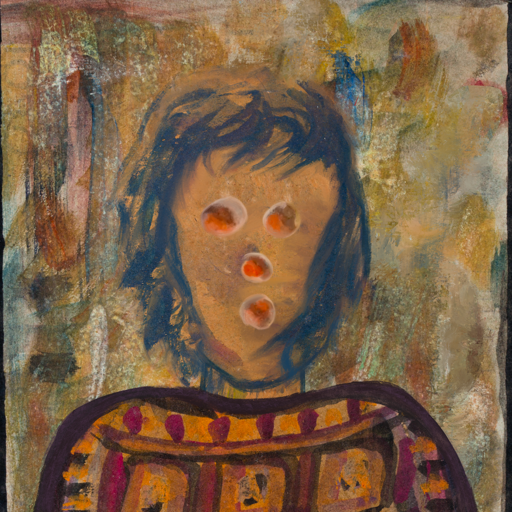
Background: Pipe, Head And Neck Front: In_The_Sun, Face Front: Rupkatha, Bust: Doll, Hair Front: InTheSun, Head Accessory: Blank, Second Necklace: Blank, Necklace: Blank, Baby: Blank